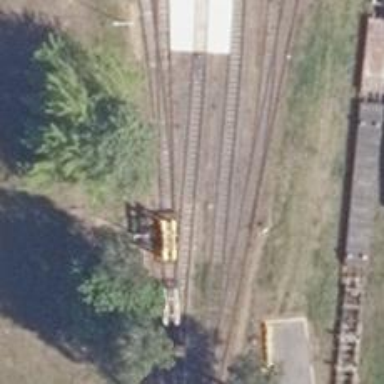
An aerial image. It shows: Railway switch.